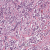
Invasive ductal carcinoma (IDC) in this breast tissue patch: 1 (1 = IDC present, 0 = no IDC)